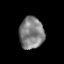
Tissue: prostate
Cell type: T cells
Senescence score: 0.3304
Nuclear area (px): 763
Mean DAPI intensity: 129.4